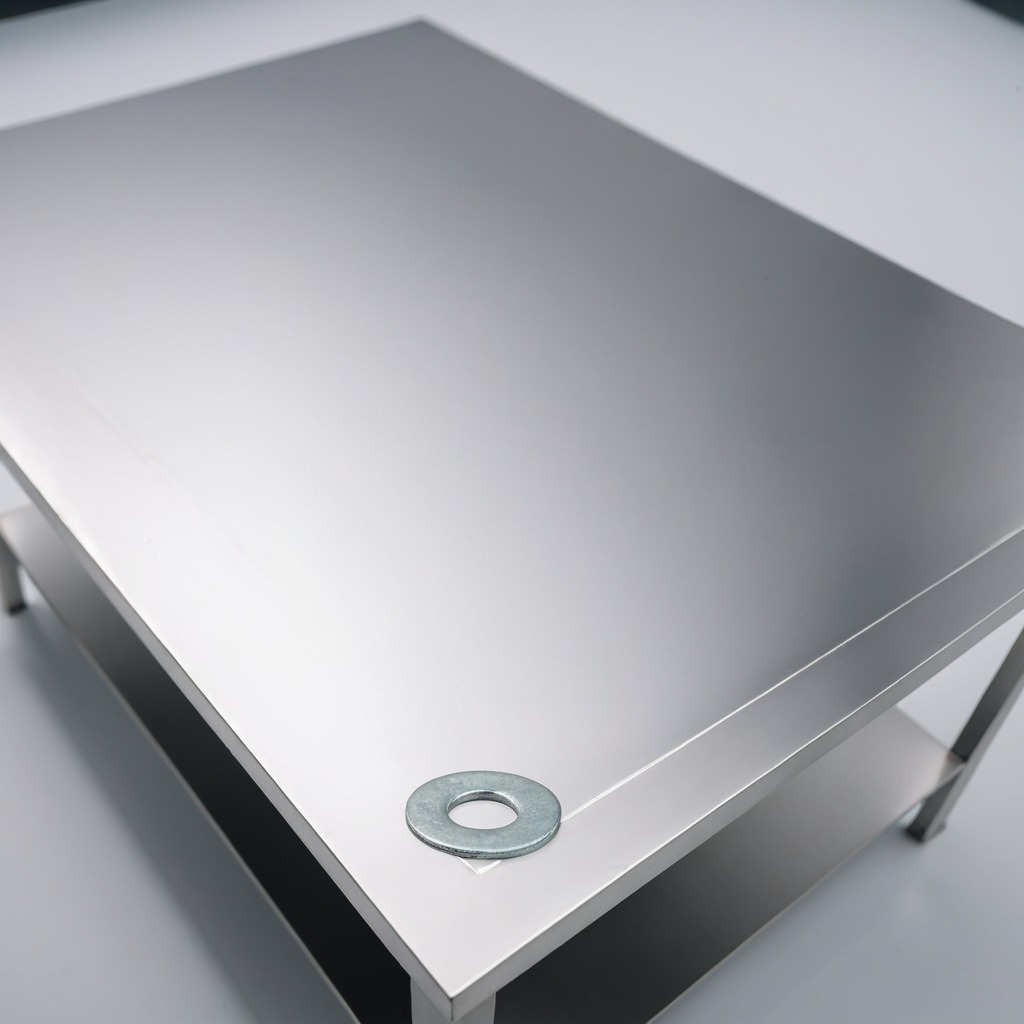
A flat metal washer is lying on a stainless steel table in a high-end prototyping lab.